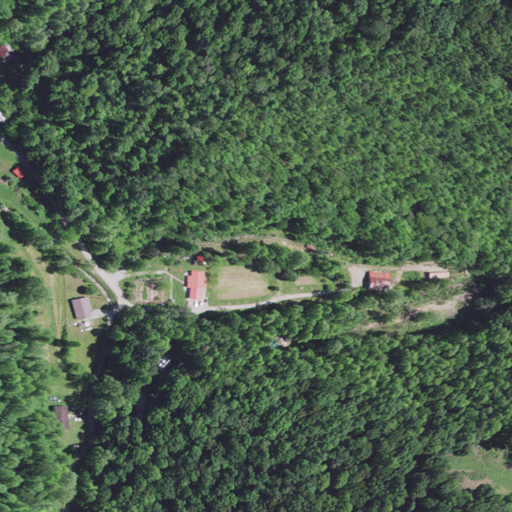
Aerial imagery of valley in Kentucky named Blaze Hollow containing deciduous forest, mixed forest, open development, low intensity development, and pasture